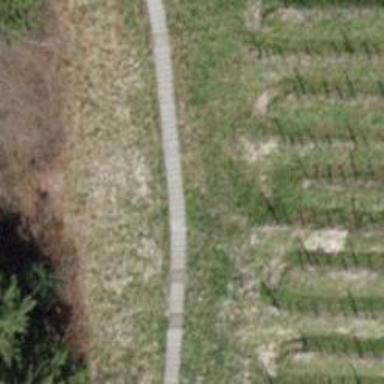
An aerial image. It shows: Concrete steps.